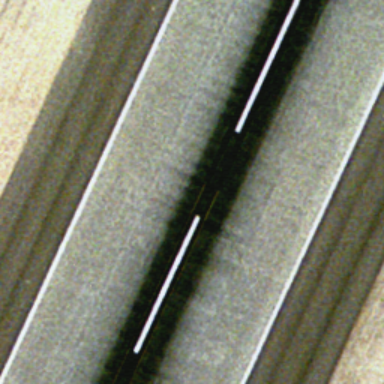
It is a straight runway with some mark lines on it .